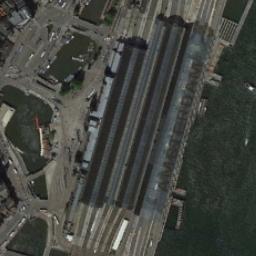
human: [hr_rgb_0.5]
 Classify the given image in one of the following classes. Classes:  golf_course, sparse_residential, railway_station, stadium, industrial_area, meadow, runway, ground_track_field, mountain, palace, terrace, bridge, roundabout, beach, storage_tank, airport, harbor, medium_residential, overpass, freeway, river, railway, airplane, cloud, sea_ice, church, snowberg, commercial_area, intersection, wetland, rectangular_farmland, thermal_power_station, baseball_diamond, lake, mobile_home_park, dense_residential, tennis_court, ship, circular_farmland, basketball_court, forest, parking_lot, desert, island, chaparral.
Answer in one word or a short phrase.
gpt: railway_station